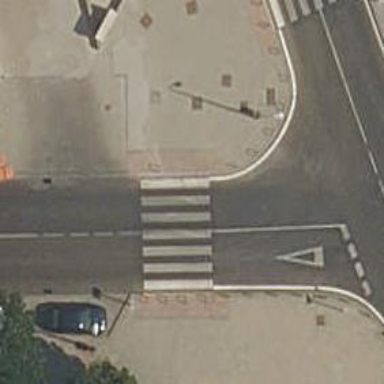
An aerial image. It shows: Uncontrolled road crossing.